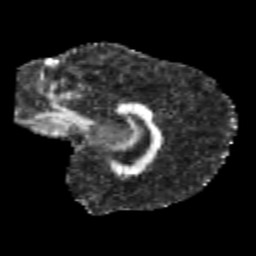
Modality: FA
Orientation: sagittal
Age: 11
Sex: male
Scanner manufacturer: siemens
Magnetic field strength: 3 T
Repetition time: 3.8 s
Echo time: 0.07 s